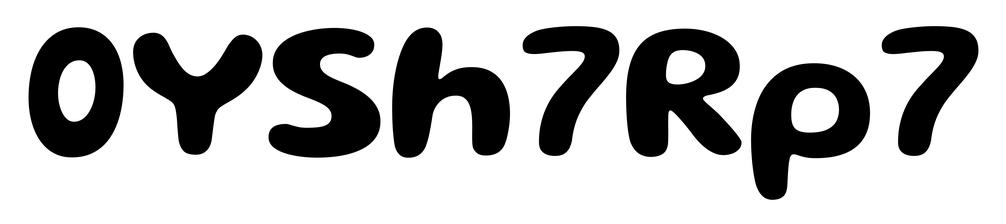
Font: Gluten_SemiBold